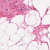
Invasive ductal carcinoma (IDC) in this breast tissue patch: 0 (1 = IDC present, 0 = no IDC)